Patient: sex M, age 75
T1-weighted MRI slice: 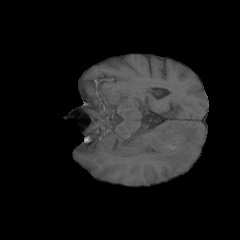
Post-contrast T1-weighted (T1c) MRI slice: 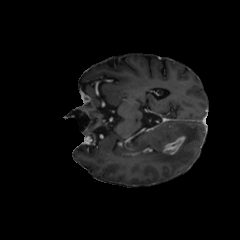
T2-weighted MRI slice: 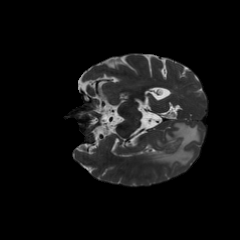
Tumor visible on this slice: yes
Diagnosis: Glioblastoma, IDH-wildtype
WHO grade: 4